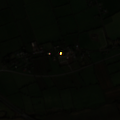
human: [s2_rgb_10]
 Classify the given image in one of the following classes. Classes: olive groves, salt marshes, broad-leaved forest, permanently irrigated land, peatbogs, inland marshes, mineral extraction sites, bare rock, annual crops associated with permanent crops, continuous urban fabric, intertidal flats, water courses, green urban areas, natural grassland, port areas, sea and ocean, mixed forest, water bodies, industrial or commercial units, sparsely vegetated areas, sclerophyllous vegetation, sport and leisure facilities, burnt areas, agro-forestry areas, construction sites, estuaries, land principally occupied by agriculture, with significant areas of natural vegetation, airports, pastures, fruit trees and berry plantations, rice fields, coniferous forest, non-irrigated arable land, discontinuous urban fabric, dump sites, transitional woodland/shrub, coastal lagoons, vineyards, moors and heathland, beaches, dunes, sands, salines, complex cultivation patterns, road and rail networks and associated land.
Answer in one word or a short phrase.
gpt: road and rail networks and associated land, non-irrigated arable land, pastures, complex cultivation patterns, land principally occupied by agriculture, with significant areas of natural vegetation